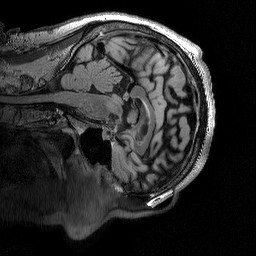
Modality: T2w
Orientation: sagittal
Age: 60
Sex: male
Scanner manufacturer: siemens
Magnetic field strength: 3 T
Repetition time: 5 s
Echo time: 0.386 s